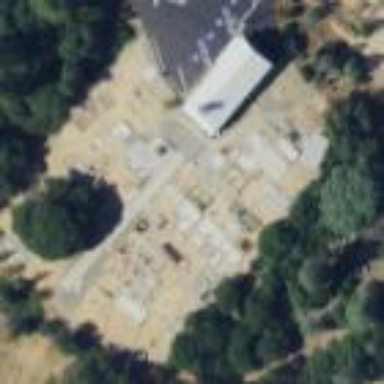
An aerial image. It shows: Cemetery.